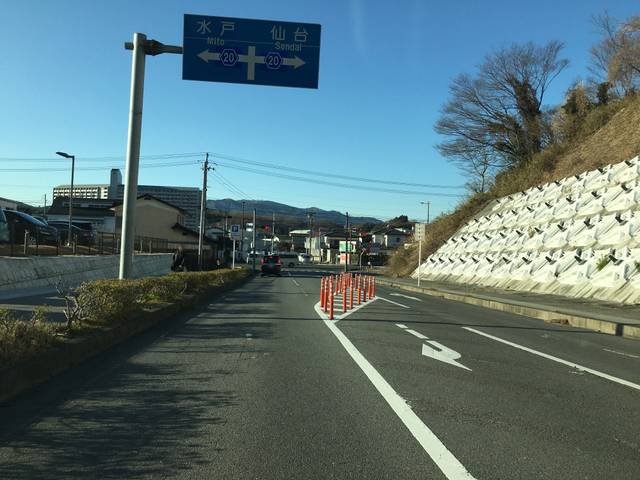
Region: Japan
Coordinates: 37.043, 140.87